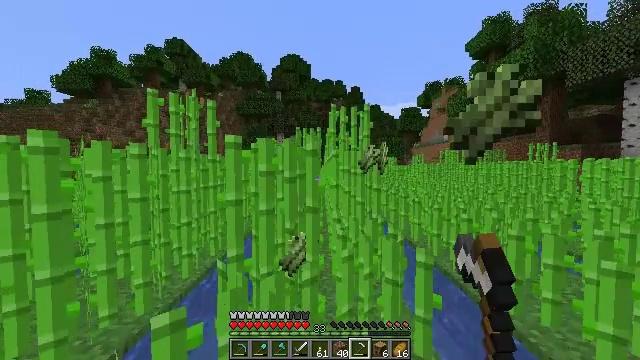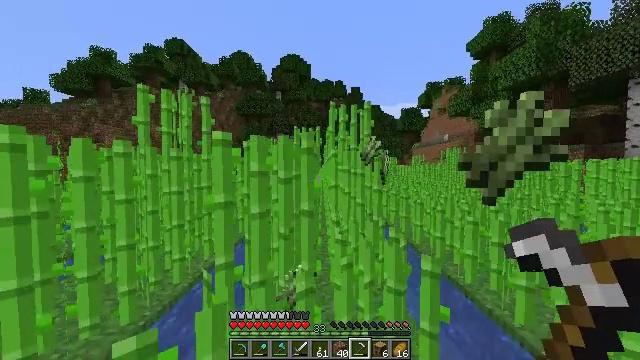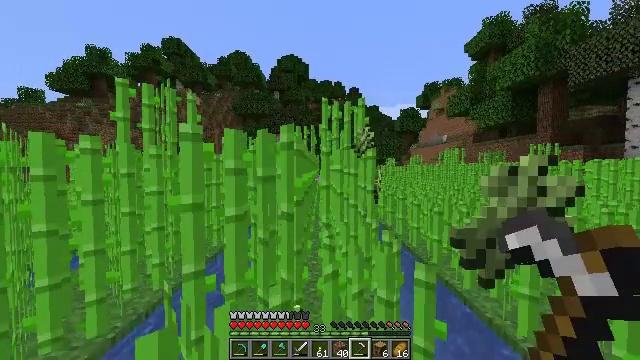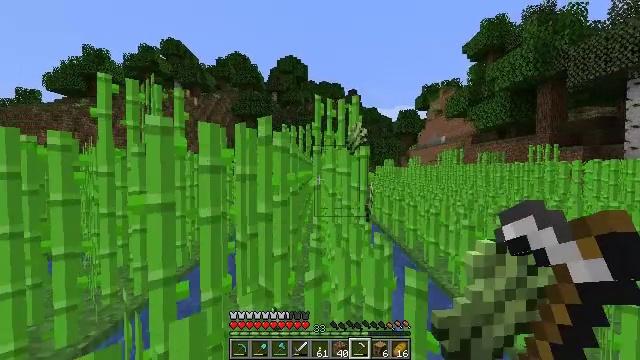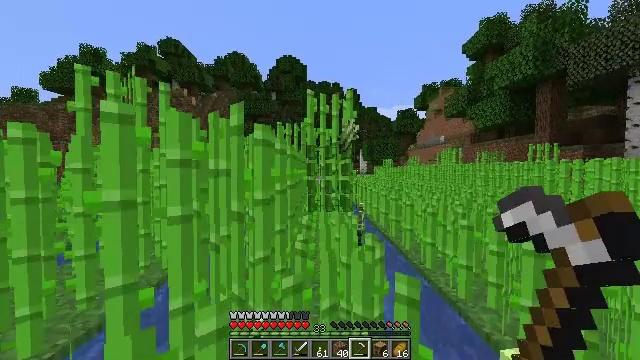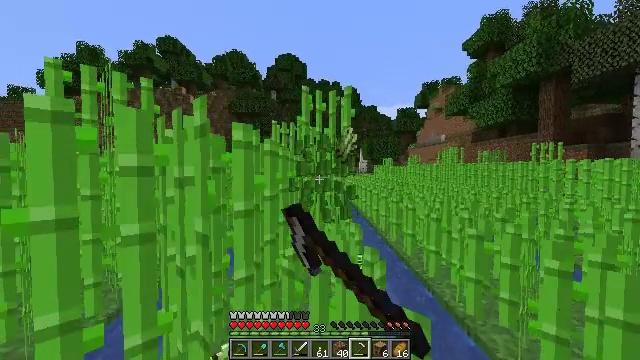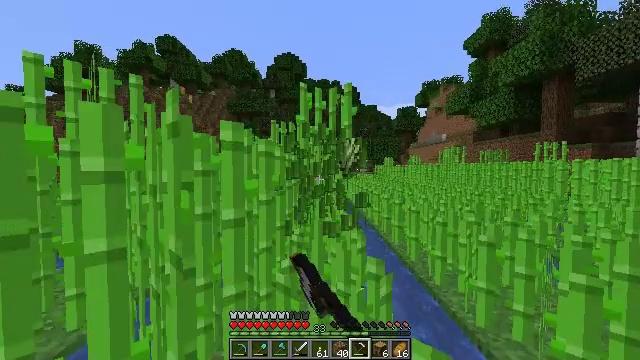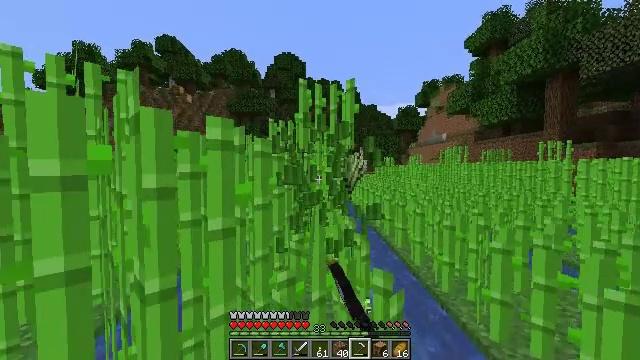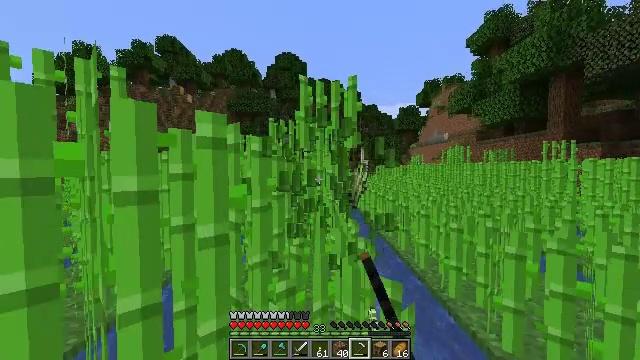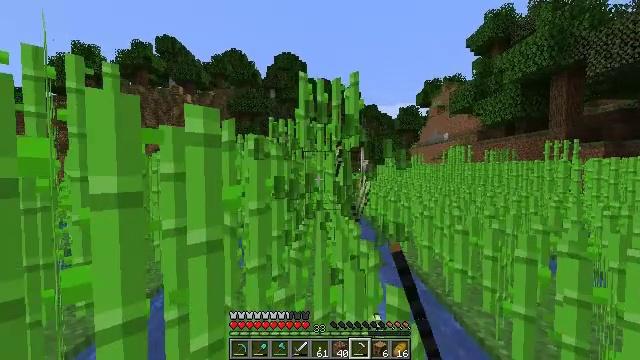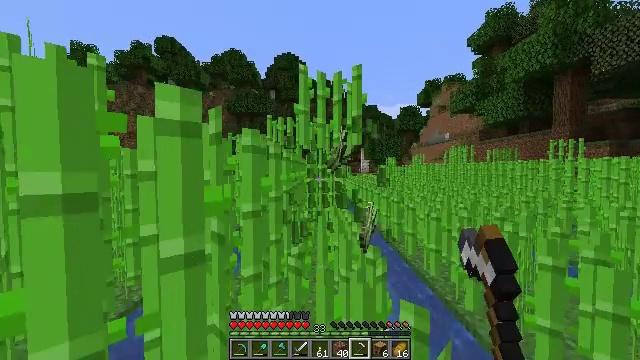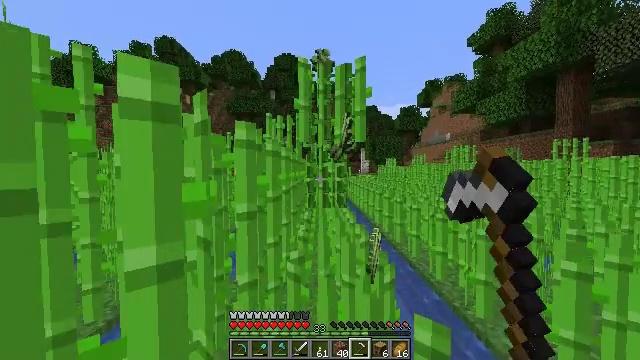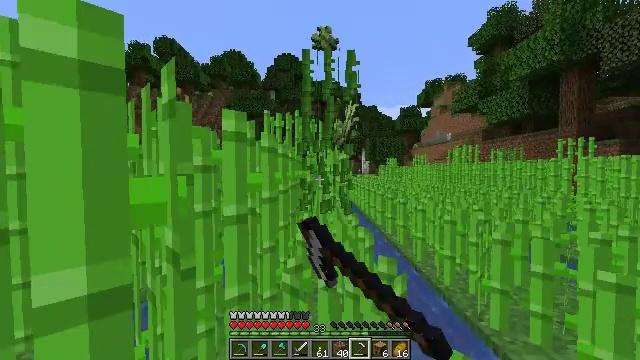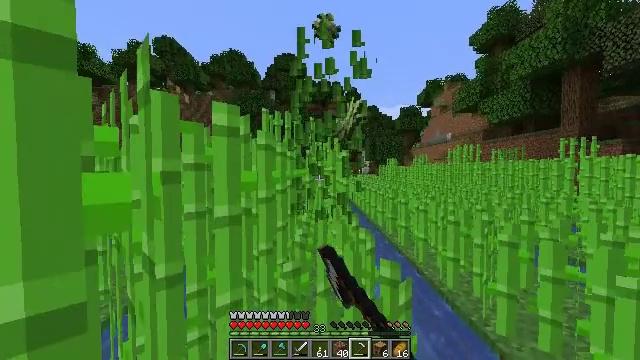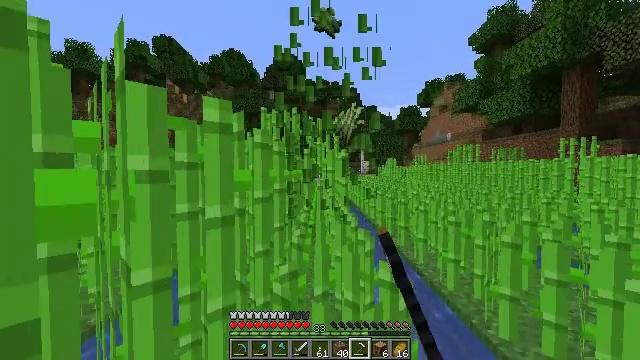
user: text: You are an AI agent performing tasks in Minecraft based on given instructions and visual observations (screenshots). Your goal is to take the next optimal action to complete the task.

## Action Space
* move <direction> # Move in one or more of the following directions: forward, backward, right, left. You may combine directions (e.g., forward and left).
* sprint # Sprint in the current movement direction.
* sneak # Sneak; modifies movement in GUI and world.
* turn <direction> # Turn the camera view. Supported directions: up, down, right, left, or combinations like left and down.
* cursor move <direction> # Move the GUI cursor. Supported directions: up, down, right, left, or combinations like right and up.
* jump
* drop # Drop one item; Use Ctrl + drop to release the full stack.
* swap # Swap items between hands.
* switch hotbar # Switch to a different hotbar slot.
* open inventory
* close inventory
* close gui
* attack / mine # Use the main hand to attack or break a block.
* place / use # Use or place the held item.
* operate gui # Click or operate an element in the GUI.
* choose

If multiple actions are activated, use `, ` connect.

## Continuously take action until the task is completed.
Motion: motion action
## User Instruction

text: Collect sugar cane near water sources.
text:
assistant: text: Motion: move forward and move right, sprint, attack / mine
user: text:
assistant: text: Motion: move forward and move right, sprint, attack / mine
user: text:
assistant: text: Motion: move forward and move right, sprint, attack / mine
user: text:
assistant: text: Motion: move forward, sprint, attack / mine
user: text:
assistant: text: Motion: move forward, sprint, attack / mine
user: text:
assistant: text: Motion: move forward, sprint, attack / mine
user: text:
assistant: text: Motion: move forward, sprint, attack / mine
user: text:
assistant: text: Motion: move forward, sprint, attack / mine
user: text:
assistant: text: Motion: move forward, sprint, attack / mine
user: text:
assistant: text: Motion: move forward, sprint, attack / mine
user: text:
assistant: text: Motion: move forward, sprint
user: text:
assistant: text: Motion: no_op
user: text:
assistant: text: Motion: no_op
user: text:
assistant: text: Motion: no_op
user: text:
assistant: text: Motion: no_op